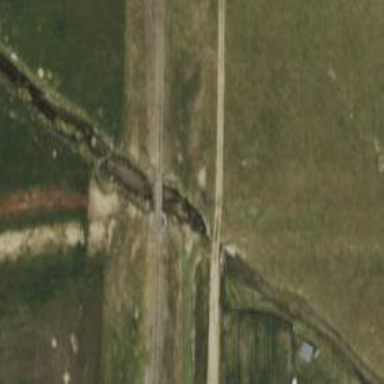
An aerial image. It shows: Abandoned railway.